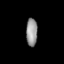
Tissue: lung
Cell type: Endothelial cells
Senescence score: 0.5668
Nuclear area (px): 313
Mean DAPI intensity: 147.7